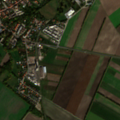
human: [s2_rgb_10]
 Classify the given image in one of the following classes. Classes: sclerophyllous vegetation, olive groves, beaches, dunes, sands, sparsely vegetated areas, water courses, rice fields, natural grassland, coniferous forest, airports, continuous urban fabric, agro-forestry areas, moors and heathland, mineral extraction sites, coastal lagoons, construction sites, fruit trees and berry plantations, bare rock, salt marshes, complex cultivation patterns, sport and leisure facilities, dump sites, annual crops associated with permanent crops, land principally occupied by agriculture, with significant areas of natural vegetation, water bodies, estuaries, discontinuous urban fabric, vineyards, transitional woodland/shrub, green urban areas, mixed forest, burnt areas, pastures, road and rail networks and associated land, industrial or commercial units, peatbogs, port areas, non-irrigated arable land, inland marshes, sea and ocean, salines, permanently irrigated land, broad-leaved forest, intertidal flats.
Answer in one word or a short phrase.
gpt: discontinuous urban fabric, non-irrigated arable land, broad-leaved forest